Aerial crown-view tile of a tropical tree (Barro Colorado Island, Panama), acquired 20250414:
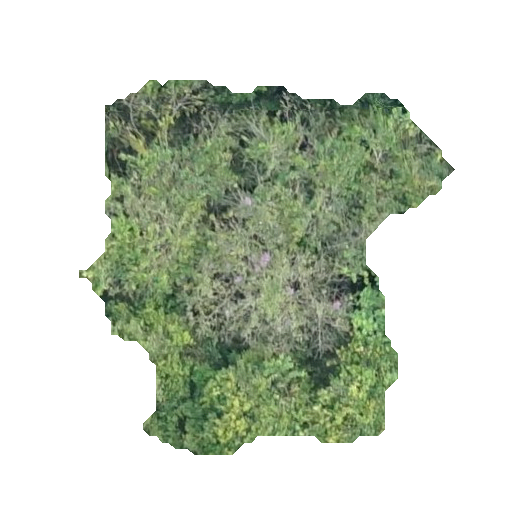
Species: Apeiba tibourbou
GBIF accepted scientific name: Apeiba tibourbou
Crown area: 143.724 m²